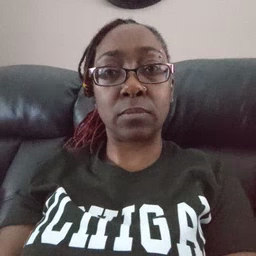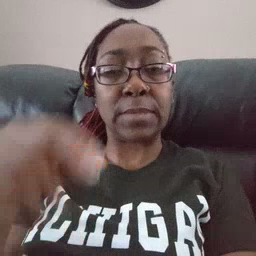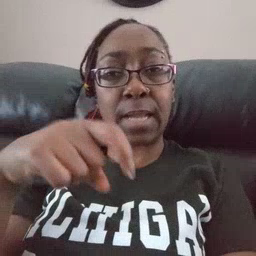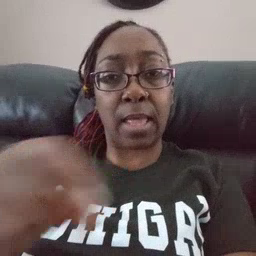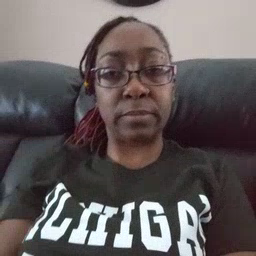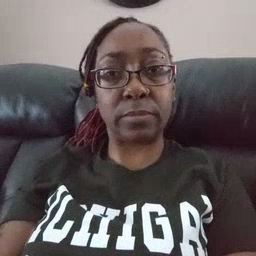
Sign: time